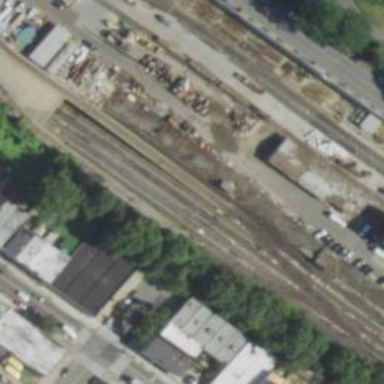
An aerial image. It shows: Yard with electrified top rail.